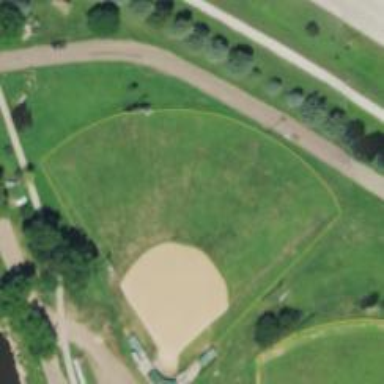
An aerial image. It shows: Baseball pitch for leisure land activities.